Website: macys
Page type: added-to-cart
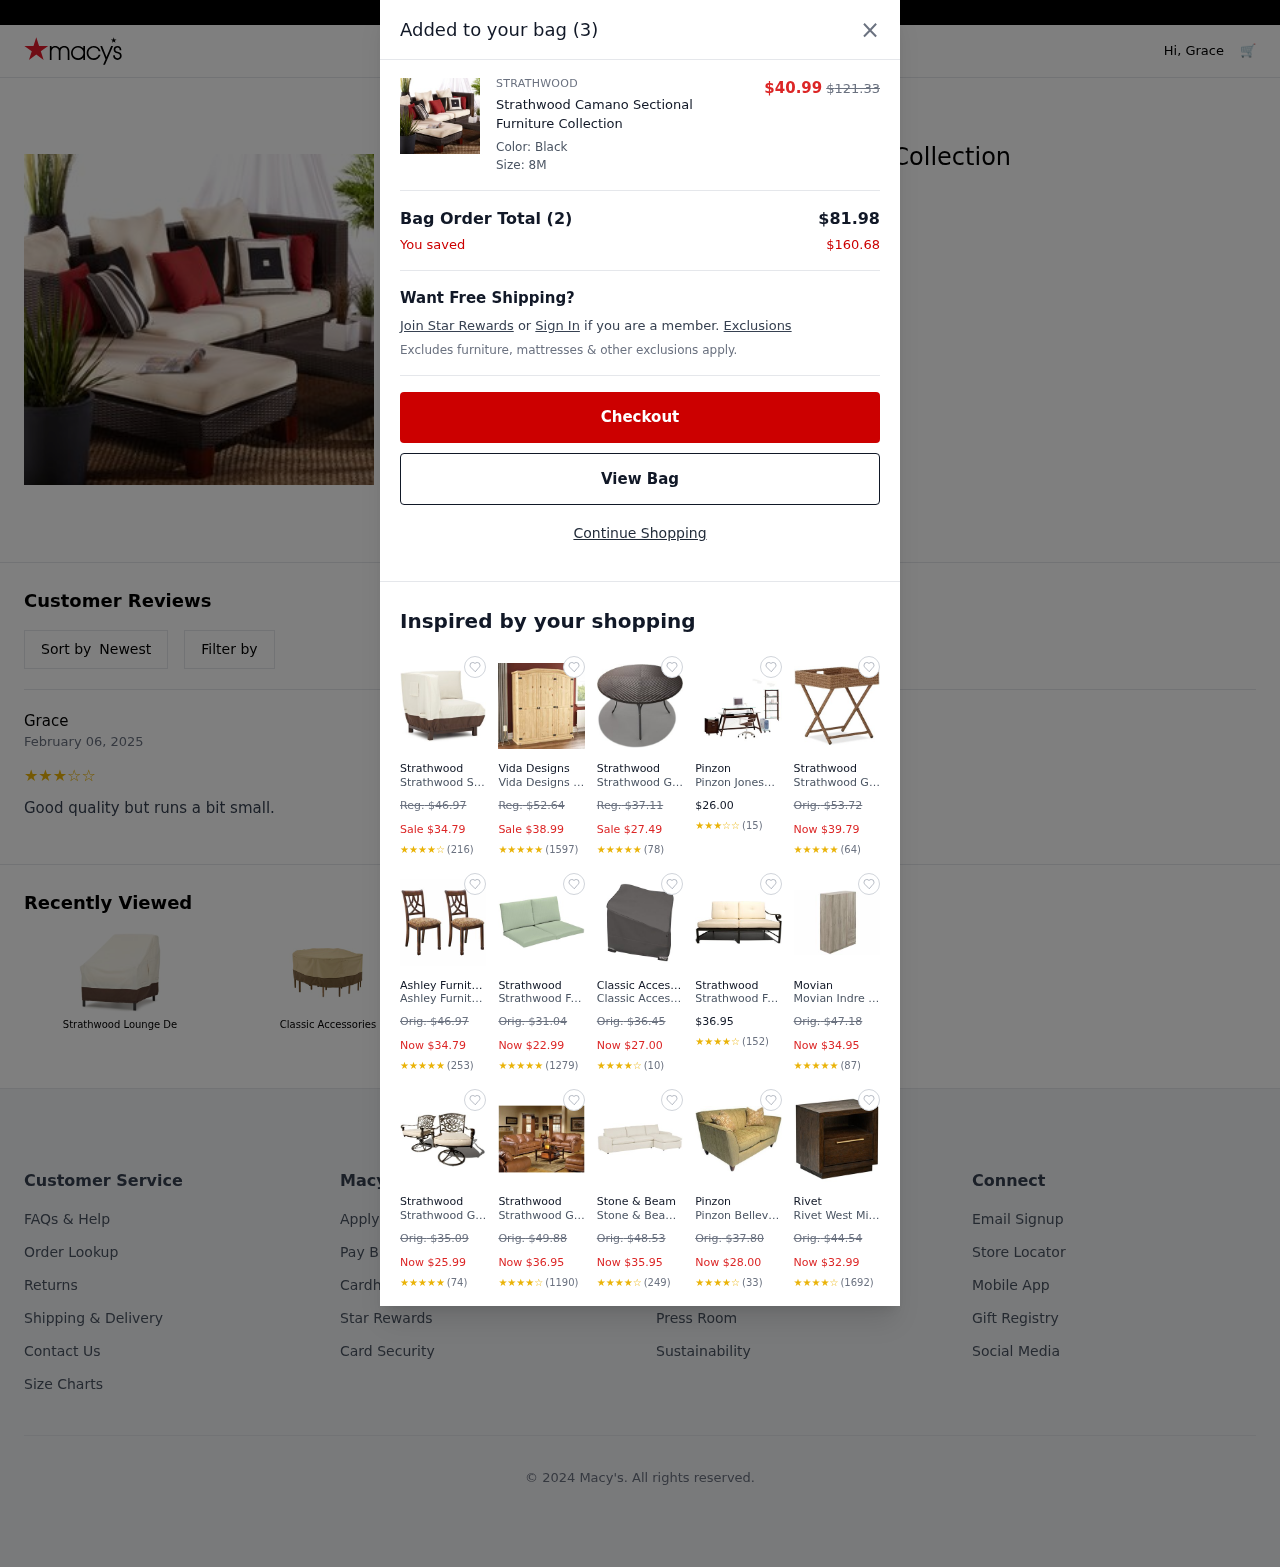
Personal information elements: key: PII_FIRSTNAME
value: Grace
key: PII_REVIEW
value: Good quality but runs a bit small.
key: PII_USER_RATING
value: ★
★
★
★
☆
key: PII_USER_RATING
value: ★
★
★
★
★
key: PII_USER_RATING
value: ★
★
★
☆
☆
Product elements: key: PRODUCT1_BRAND
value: Strathwood
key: PRODUCT1_NAME
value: Strathwood Camano Sectional Furniture Collection
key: PRODUCT1_PRICE
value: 40.99
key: PRODUCT18_NAME
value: Strathwood Lounge De
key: PRODUCT19_NAME
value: Classic Accessories
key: PRODUCT1_ORIGINAL_PRICE
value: $121.33
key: PRODUCT2_BRAND
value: Strathwood
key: PRODUCT2_NAME
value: Strathwood Sectional Corner Lounge Chair Furniture Cover
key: PRODUCT2_ORIGINAL_PRICE
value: Reg. $46.97
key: PRODUCT2_PRICE
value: Sale $34.79
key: PRODUCT2_RATING
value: ★
★
★
★
☆
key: PRODUCT2_NUM_RATINGS
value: (216)
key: PRODUCT3_BRAND
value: Vida Designs
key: PRODUCT3_NAME
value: Vida Designs Corona Wardrobe, 3 Door, Solid Pine Wood, Solid Pine Wood, Distressed Waxed Pine Bedroo
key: PRODUCT3_ORIGINAL_PRICE
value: Reg. $52.64
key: PRODUCT3_PRICE
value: Sale $38.99
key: PRODUCT3_RATING
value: ★
★
★
★
★
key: PRODUCT3_NUM_RATINGS
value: (1597)
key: PRODUCT4_BRAND
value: Strathwood
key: PRODUCT4_NAME
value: Strathwood Garden Furniture - Padre All-Weather Wicker / Poly Rattan 48-Inch / 122 cm Round Dining
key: PRODUCT4_ORIGINAL_PRICE
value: Reg. $37.11
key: PRODUCT4_PRICE
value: Sale $27.49
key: PRODUCT4_RATING
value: ★
★
★
★
★
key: PRODUCT4_NUM_RATINGS
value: (78)
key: PRODUCT5_BRAND
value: Pinzon
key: PRODUCT5_NAME
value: Pinzon Jonesport Office Furniture Collection
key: PRODUCT5_PRICE
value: $26.00
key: PRODUCT5_RATING
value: ★
★
★
☆
☆
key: PRODUCT5_NUM_RATINGS
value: (15)
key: PRODUCT6_BRAND
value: Strathwood
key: PRODUCT6_NAME
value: Strathwood Griffen All-Weather Garden Furniture - Wicker / Poly Rattan Folding Tray Table, Natural
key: PRODUCT6_ORIGINAL_PRICE
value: Orig. $53.72
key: PRODUCT6_PRICE
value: Now $39.79
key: PRODUCT6_RATING
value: ★
★
★
★
★
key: PRODUCT6_NUM_RATINGS
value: (64)
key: PRODUCT7_BRAND
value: Ashley Furniture
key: PRODUCT7_NAME
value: Ashley Furniture Signature Design - Leahlyn Dining Upholstered Side Chair - Pierced Splat Back - Set
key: PRODUCT7_ORIGINAL_PRICE
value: Orig. $46.97
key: PRODUCT7_PRICE
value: Now $34.79
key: PRODUCT7_RATING
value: ★
★
★
★
★
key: PRODUCT7_NUM_RATINGS
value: (253)
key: PRODUCT8_BRAND
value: Strathwood
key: PRODUCT8_NAME
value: Strathwood Falkner Sectional Loveseat Olefin Cushions
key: PRODUCT8_ORIGINAL_PRICE
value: Orig. $31.04
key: PRODUCT8_PRICE
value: Now $22.99
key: PRODUCT8_RATING
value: ★
★
★
★
★
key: PRODUCT8_NUM_RATINGS
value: (1279)
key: PRODUCT9_BRAND
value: Classic Accessories
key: PRODUCT9_NAME
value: Classic Accessories Ravenna 55 – 427 045101: Top Quality Garden furniture cover sofa corner element,
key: PRODUCT9_ORIGINAL_PRICE
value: Orig. $36.45
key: PRODUCT9_PRICE
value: Now $27.00
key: PRODUCT9_RATING
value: ★
★
★
★
☆
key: PRODUCT9_NUM_RATINGS
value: (10)
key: PRODUCT10_BRAND
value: Strathwood
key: PRODUCT10_NAME
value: Strathwood Falkner Sectional Left Arm Loveseat with Cushions
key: PRODUCT10_PRICE
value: $36.95
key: PRODUCT10_RATING
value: ★
★
★
★
☆
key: PRODUCT10_NUM_RATINGS
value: (152)
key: PRODUCT11_BRAND
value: Movian
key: PRODUCT11_NAME
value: Movian Indre Bedroom Furniture
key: PRODUCT11_ORIGINAL_PRICE
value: Orig. $47.18
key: PRODUCT11_PRICE
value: Now $34.95
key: PRODUCT11_RATING
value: ★
★
★
★
★
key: PRODUCT11_NUM_RATINGS
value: (87)
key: PRODUCT12_BRAND
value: Strathwood
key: PRODUCT12_NAME
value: Strathwood Garden Furniture - St. Thomas Cast Aluminium Swivel Dining Armchairs Set of 2
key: PRODUCT12_ORIGINAL_PRICE
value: Orig. $35.09
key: PRODUCT12_PRICE
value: Now $25.99
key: PRODUCT12_RATING
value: ★
★
★
★
★
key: PRODUCT12_NUM_RATINGS
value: (74)
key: PRODUCT13_BRAND
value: Strathwood
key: PRODUCT13_NAME
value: Strathwood Grosse Pointe Leather Furniture Collection
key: PRODUCT13_ORIGINAL_PRICE
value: Orig. $49.88
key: PRODUCT13_PRICE
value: Now $36.95
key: PRODUCT13_RATING
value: ★
★
★
★
☆
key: PRODUCT13_NUM_RATINGS
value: (1190)
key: PRODUCT14_BRAND
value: Stone & Beam
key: PRODUCT14_NAME
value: Stone & Beam Chaise Hoffman Down-Filled Sectional Sofa, 87.5" W, Ecru
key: PRODUCT14_ORIGINAL_PRICE
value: Orig. $48.53
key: PRODUCT14_PRICE
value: Now $35.95
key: PRODUCT14_RATING
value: ★
★
★
★
☆
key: PRODUCT14_NUM_RATINGS
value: (249)
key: PRODUCT15_BRAND
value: Pinzon
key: PRODUCT15_NAME
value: Pinzon Bellevue Furniture Collection
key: PRODUCT15_ORIGINAL_PRICE
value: Orig. $37.80
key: PRODUCT15_PRICE
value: Now $28.00
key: PRODUCT15_RATING
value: ★
★
★
★
☆
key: PRODUCT15_NUM_RATINGS
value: (33)
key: PRODUCT16_BRAND
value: Rivet
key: PRODUCT16_NAME
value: Rivet West Mid-Century, Oak Bedroom Furniture Collection
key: PRODUCT16_ORIGINAL_PRICE
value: Orig. $44.54
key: PRODUCT16_PRICE
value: Now $32.99
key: PRODUCT16_RATING
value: ★
★
★
★
☆
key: PRODUCT16_NUM_RATINGS
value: (1692)
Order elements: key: ORDER_DATE
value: February 06, 2025
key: ORDER_NUM_ITEMS
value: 3
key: ORDER_NUM_ITEMS
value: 2
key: ORDER_SUBTOTAL
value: $81.98
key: ORDER_SAVINGS
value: $160.68